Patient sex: M
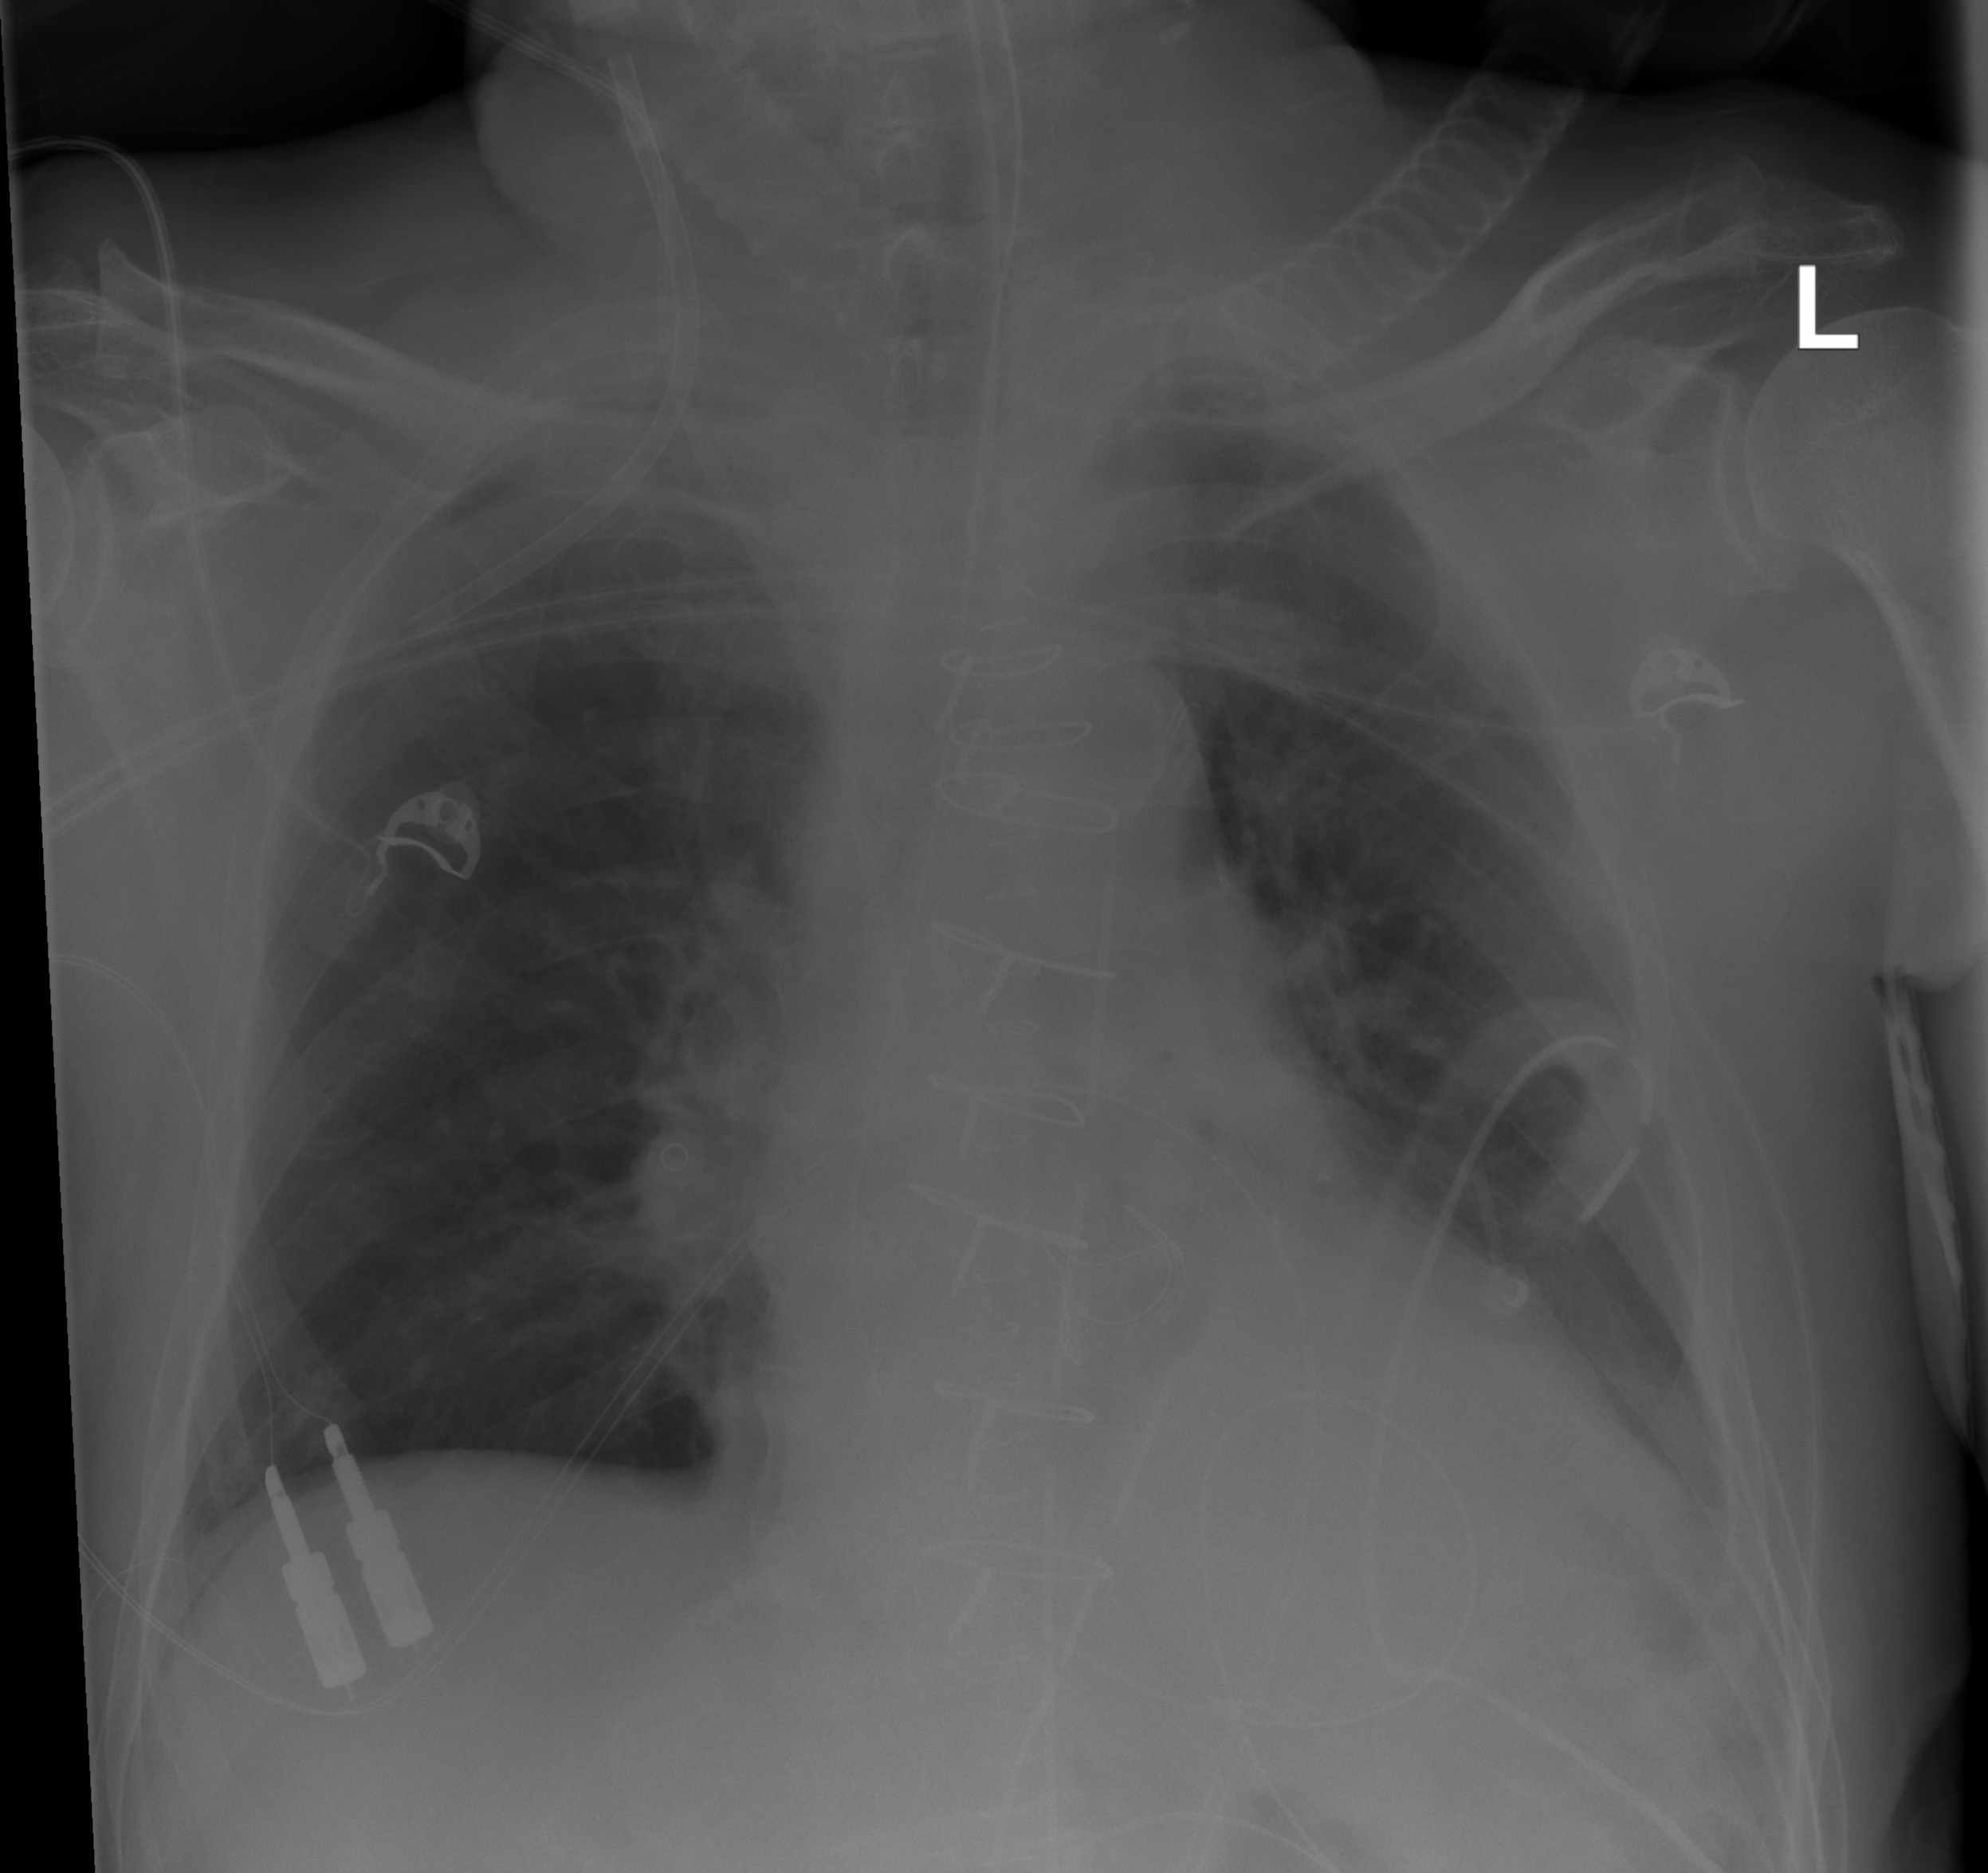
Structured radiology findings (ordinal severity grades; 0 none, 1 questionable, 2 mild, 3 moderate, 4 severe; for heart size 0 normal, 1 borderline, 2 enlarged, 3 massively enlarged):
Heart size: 2
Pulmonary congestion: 0
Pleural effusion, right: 0
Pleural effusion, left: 0
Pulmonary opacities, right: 0
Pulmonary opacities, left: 0
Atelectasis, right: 0
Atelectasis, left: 2